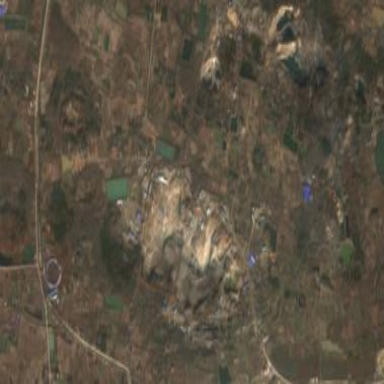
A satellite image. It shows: Quarry area.